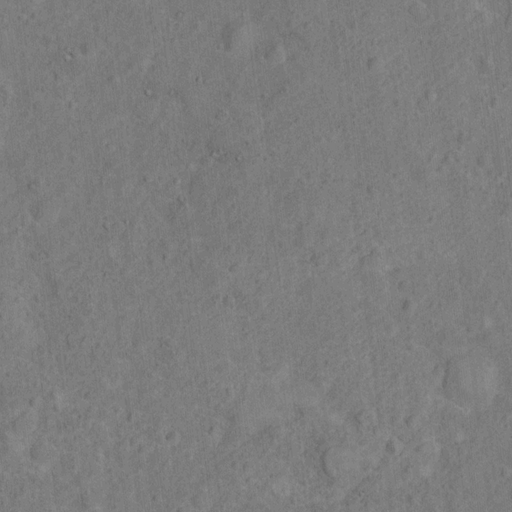
Classes present: Background